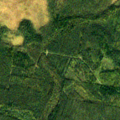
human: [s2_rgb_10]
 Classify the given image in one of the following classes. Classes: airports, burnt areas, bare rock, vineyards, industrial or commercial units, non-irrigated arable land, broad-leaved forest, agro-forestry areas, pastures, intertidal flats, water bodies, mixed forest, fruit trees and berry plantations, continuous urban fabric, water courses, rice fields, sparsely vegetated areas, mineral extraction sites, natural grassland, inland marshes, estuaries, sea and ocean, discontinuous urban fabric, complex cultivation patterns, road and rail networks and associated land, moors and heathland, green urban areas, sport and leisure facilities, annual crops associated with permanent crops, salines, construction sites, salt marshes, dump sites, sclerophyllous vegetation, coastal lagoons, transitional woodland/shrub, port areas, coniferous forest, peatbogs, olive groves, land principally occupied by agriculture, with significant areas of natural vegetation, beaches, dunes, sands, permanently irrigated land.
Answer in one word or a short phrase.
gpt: coniferous forest, mixed forest, peatbogs